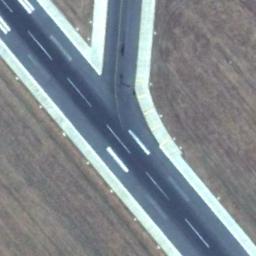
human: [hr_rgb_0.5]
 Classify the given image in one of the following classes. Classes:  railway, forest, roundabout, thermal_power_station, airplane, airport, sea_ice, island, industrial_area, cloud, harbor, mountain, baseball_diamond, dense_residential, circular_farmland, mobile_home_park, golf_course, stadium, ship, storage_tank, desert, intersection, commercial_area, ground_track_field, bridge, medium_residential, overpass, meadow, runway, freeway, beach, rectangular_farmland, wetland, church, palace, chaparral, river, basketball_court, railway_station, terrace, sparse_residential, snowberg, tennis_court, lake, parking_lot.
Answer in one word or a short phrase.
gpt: runway